Question: I've been working to understand how to apply k-means clustering to a small set of data for a list of companies.
The mean and standard deviation is given so that I can determine the normalized data.
For example, I have the following:

From my understanding of k-means clustering, I have to randomly find the centroids, where k = 3. I have to keep adjusting the centroid locations until no more movements are possible, that is the data remains the same after a certain result is met.
I am having difficulty applying these procedures to my data set. I've watched and searched for many examples on how to accomplish this, step by step, but I haven't had any success that allows me to understand.
Basically what I am suppose to do is show a scatter plot at each adjustment to the centroid.
I believe that I have to calculate the distance between two data items using the Euclidean distance algorithm, but does that mean the distance between z-score sales and z-score fuel, or what? This is why I am lost, even after I've read through about a dozen powerpoints and watched multiple videos.
This seems to be the best example I've come across, but even then, I'm still a bit lost due to my example being slightly different than the one introduced: <URL>
The most progress I've made was coming across a variety of data mining software, such as WEKA, Orange, various Excel add-ons such as XLMiner, etc. However, they seem to provide the end result, not the procedures required to get there.
Any help is appreciated. If more information is needed, please let me know.
Thank you.
I've found some more solutions and thought I should add in the event anyone runs into the same issues.
1) I calculated the Euclidean distance using this Excel formula mentioned on this video: <URL>
---
This is what the formula looks like: '=SQRT((B28-$B$52)^2+(C28-$C$52)^2)' keeping in mind that each cell represents where your data is contained.
In this case my cells are listed in the image here: <URL>
This has given me the following table: <URL>
---
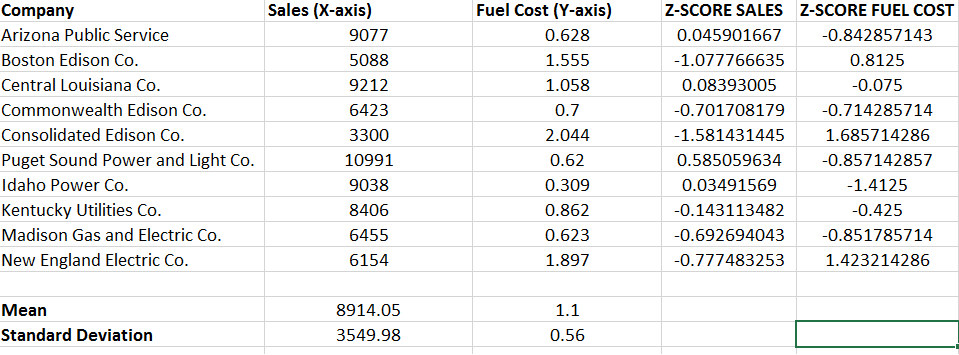
Answer: You are right on with the process. Personally, I'd view your data as 2D just the (x,y) that are Sales and Fuel Cost... though you could use all 4 and just have 4D points instead.
: Either pick random centers (3 of them c_1, c_2, c_3), or split up your data into 3 random clusters. If you randomly split the data into 3 clusters, you then compute the mean of all the points in each cluster. Those 3 means become the three centers. (Here by mean, I mean the average of each coordinate... think of them as vectors and average the vector.)
: Each center represents one of the three clusters. For each point, compute the distance to each center (this could be Euclidean distance, or any other distance metric). Each point is moved into the cluster whose center is the closest. I.e. if point i is closest to center j, then regardless of which cluster point i was in, it moves to cluster j. Keep track of whether or not any point moves to a new cluster. This is used as a part of your stopping condition in Step 3.
: After all the points have moved to the cluster nearest them, recompute the centers by averaging together all the points in each cluster. Then, go back to 2 and repeat until no points change which cluster they are in.